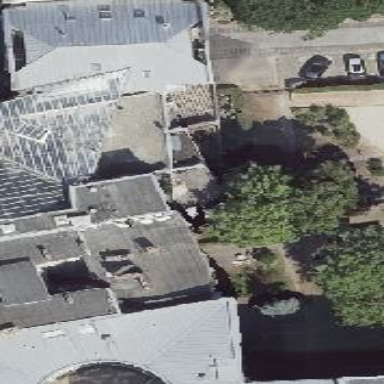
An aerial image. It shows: Part of building.